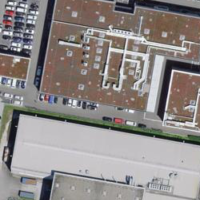
EUNIS habitat code: 25
Species observed at this site:
Dipsacus fullonum
Tanacetum vulgare